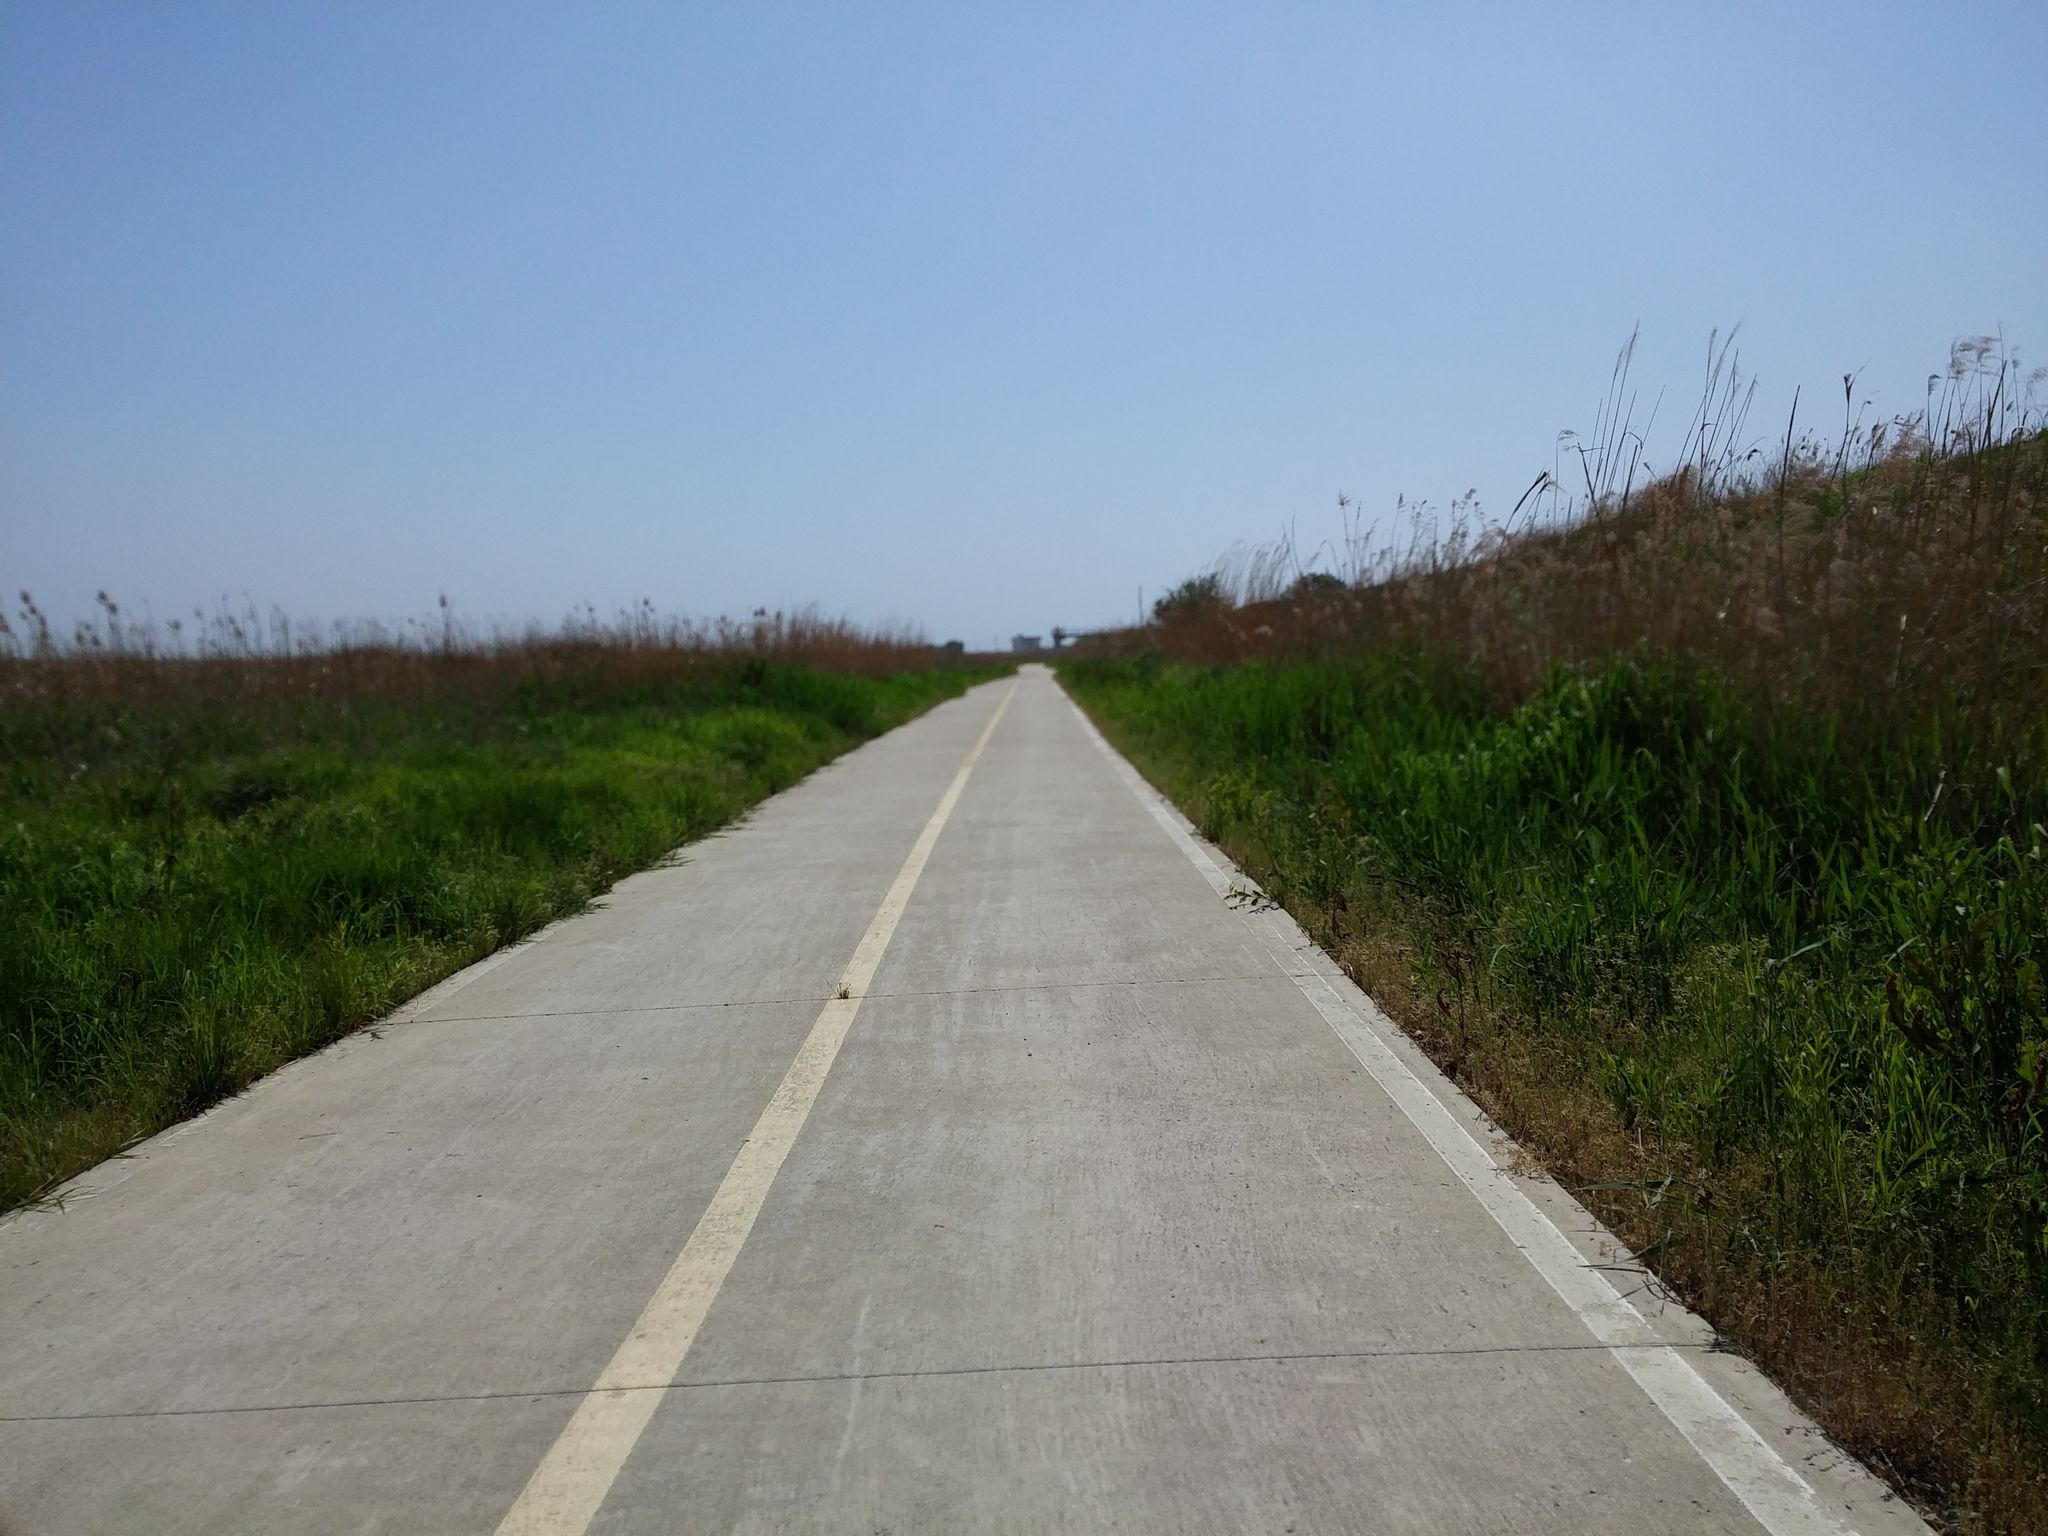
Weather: cloudy
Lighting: day
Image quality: good
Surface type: cycling surface
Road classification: cycleway, service
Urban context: low density rural
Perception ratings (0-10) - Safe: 1.39, Lively: 1.82, Beautiful: 7.7, Boring: 8.65, Depressing: 5.46, Wealthy: 0.69